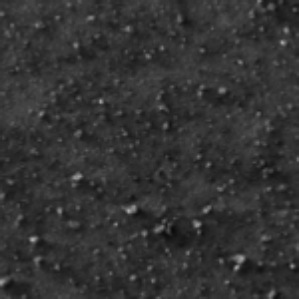
Label: frost